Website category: book
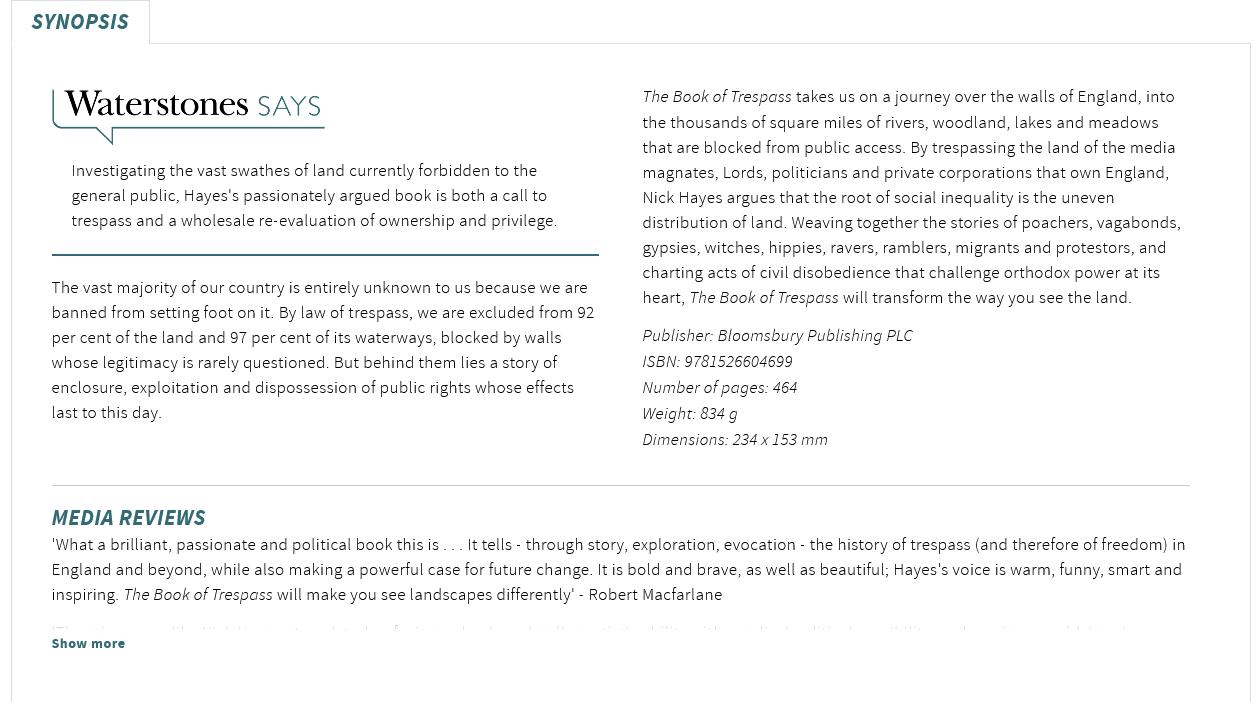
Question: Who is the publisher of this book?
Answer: Bloomsbury Publishing PLC

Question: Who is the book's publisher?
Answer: Bloomsbury Publishing PLC

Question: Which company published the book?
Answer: Bloomsbury Publishing PLC

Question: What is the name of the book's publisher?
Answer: Bloomsbury Publishing PLC

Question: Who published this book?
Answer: Bloomsbury Publishing PLC

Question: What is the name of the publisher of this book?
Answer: Bloomsbury Publishing PLC

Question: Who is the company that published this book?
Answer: Bloomsbury Publishing PLC

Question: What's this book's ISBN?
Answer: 9781526604699

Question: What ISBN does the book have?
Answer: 9781526604699

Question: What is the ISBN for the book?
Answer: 9781526604699

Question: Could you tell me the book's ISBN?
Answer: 9781526604699

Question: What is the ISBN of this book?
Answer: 9781526604699

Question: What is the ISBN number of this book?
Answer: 9781526604699

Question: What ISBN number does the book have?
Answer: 9781526604699

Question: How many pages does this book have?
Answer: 464

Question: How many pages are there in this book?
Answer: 464

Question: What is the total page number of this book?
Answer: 464

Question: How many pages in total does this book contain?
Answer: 464

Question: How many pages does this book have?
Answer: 464

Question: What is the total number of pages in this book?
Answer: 464

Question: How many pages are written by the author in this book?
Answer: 464

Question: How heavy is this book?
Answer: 834 g

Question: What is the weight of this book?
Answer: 834 g

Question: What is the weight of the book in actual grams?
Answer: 834 g

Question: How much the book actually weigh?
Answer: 834 g

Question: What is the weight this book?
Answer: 834 g

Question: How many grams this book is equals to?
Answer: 834 g

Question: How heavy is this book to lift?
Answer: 834 g

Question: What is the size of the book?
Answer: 234 x 153 mm

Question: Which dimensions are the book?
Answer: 234 x 153 mm

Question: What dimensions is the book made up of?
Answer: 234 x 153 mm

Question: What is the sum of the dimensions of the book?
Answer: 234 x 153 mm

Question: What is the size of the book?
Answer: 234 x 153 mm

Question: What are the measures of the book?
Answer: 234 x 153 mm

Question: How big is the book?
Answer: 234 x 153 mm